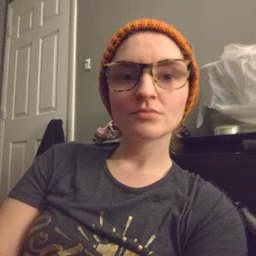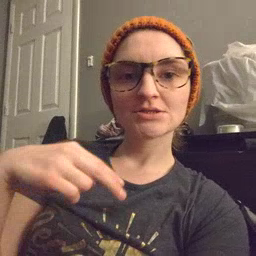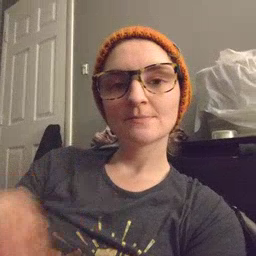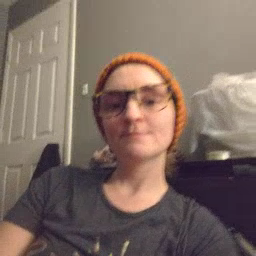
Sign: dance